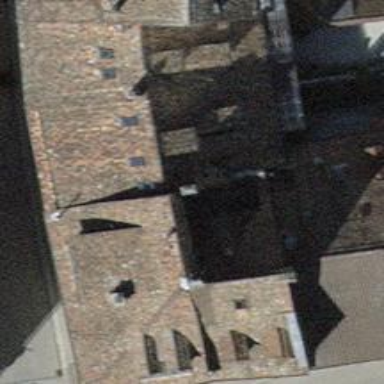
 brown in color. The building itself is wheat-colored."